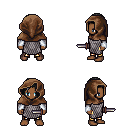
a pixel art fantasy rpg character, male body template, human, dark skin, chain mail, gold greaves, gray long bangs hairstyle, cloth hood, white cloth bracers, dagger, four views (front, back, left, right), 2x2 character sprite sheet, small pixel art, hard edges, no anti-aliasing